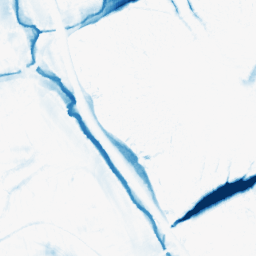
Category: morphological
Decomposition family: morphological_ellipse
Decomposition parameters: operation: closing
width: 30
height: 20
Upsampling method: sinc_hamming
Upsampling parameters: scale: 4
kernel_size: 8
Upsampling scale: 4